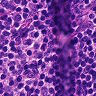
Metastatic tissue present: no